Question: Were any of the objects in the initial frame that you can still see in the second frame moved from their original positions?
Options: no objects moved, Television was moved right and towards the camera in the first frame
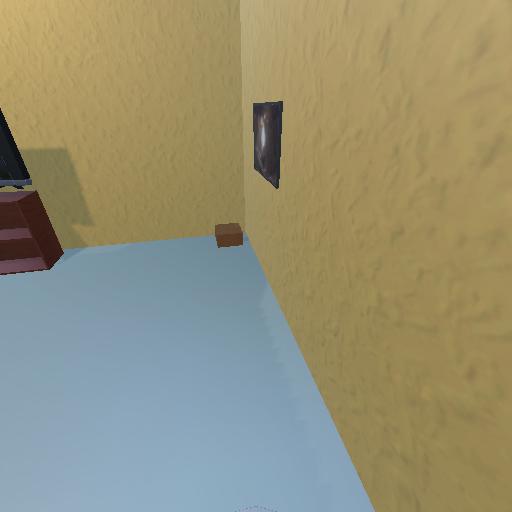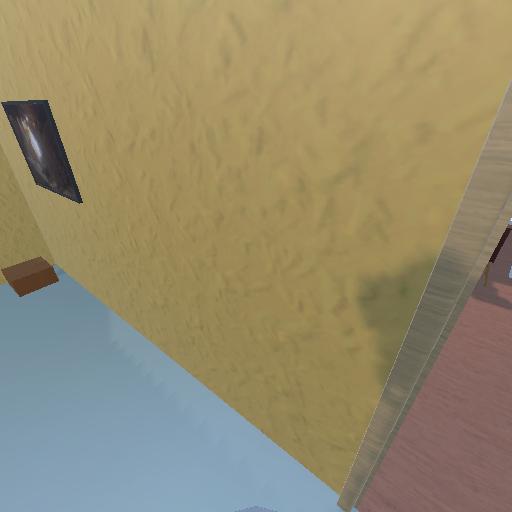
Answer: no objects moved